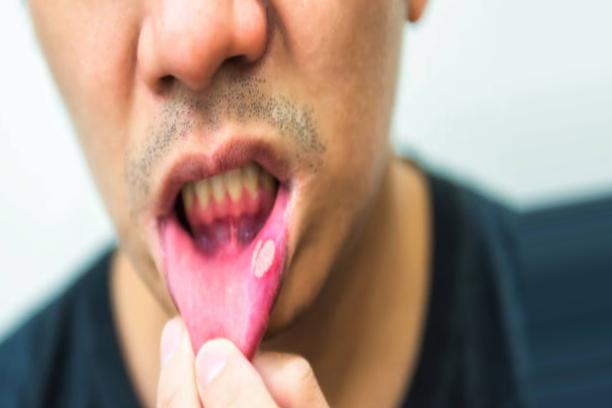
Condition: Mouth Ulcer